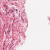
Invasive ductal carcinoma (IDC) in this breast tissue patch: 0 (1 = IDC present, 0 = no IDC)